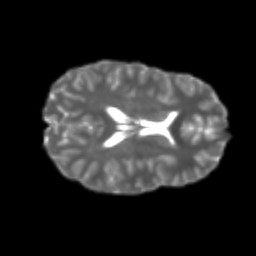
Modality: T2w
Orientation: axial
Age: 21
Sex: female
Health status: healthy
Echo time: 0.074 s